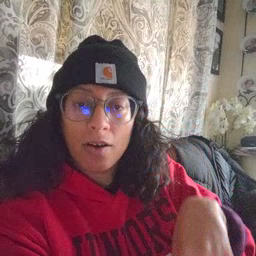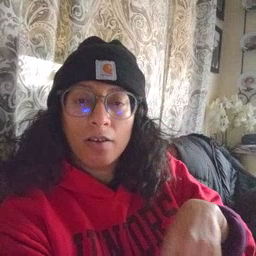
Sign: cowboy